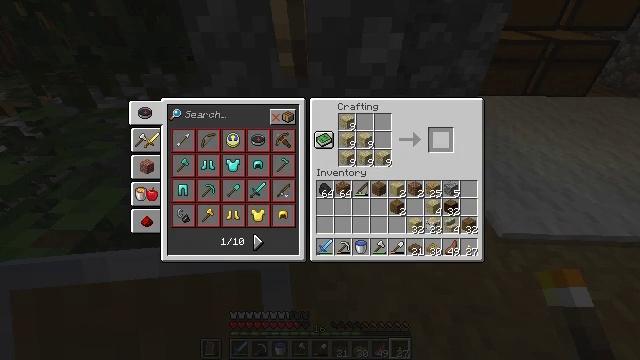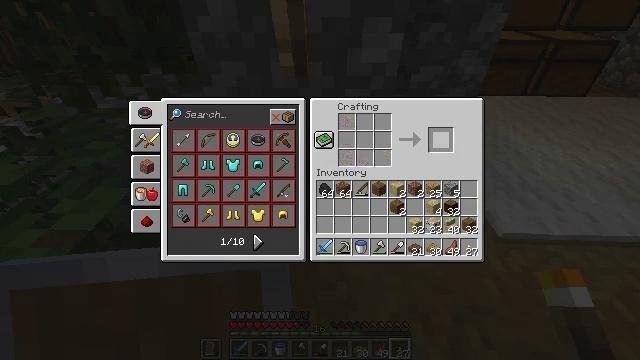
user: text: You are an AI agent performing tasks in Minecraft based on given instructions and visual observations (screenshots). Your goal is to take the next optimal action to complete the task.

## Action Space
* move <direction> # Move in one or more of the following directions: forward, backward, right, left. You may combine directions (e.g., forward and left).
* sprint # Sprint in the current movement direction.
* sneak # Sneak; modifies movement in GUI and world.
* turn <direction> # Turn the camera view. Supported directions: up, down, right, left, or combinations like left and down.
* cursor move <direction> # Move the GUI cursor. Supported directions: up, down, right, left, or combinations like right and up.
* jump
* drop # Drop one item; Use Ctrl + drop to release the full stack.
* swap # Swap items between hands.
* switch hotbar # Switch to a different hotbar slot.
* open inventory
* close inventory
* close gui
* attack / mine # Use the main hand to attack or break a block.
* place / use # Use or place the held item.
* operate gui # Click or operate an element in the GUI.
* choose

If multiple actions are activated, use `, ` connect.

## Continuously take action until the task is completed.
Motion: motion action
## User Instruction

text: Get birch stairs through crafting.
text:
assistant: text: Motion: sneak
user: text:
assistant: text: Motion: sneak